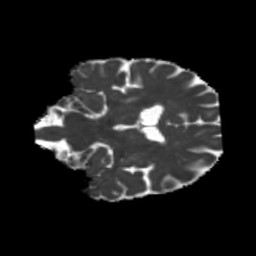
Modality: MD
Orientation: coronal
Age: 63
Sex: female
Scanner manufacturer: siemens
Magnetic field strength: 3 T
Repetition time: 5.25 s
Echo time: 0.08 s